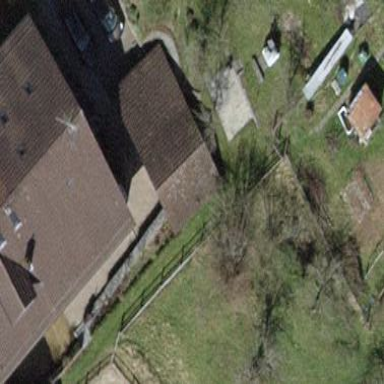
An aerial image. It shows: Hut.